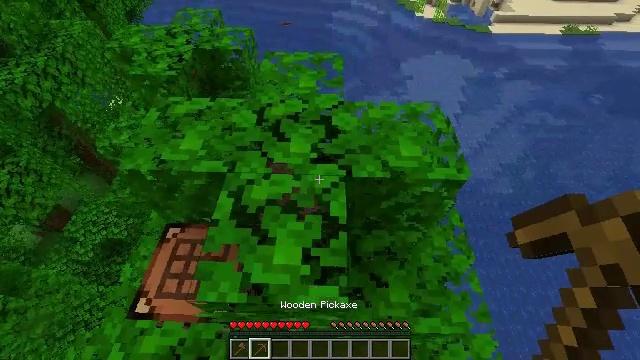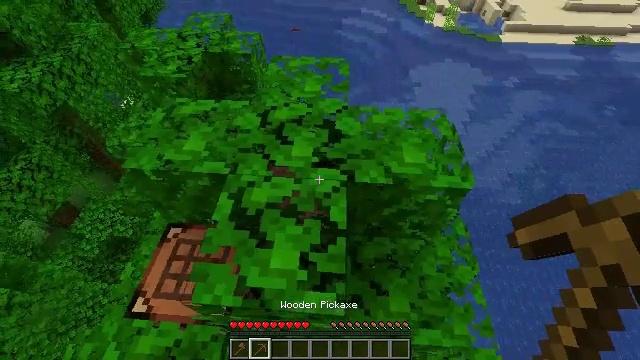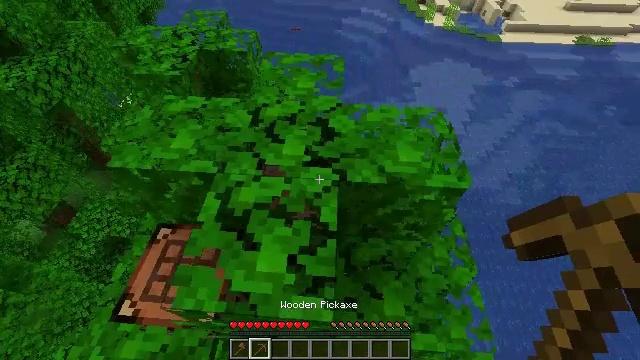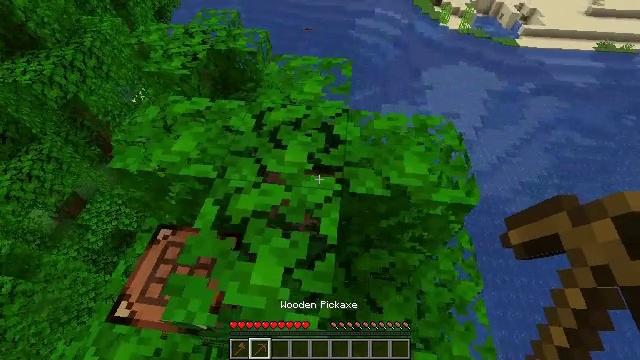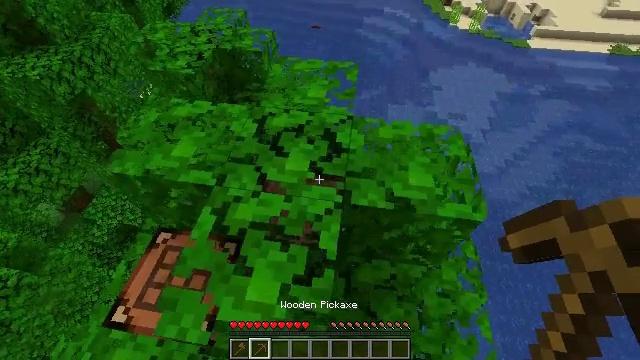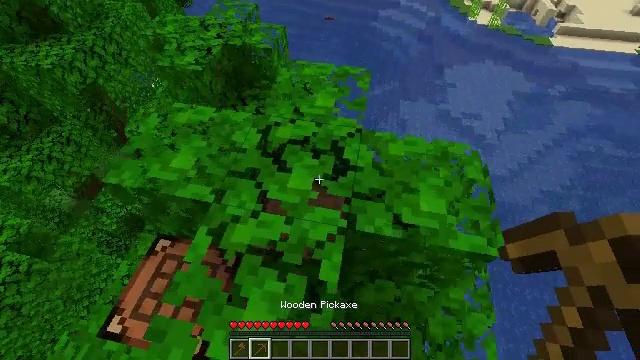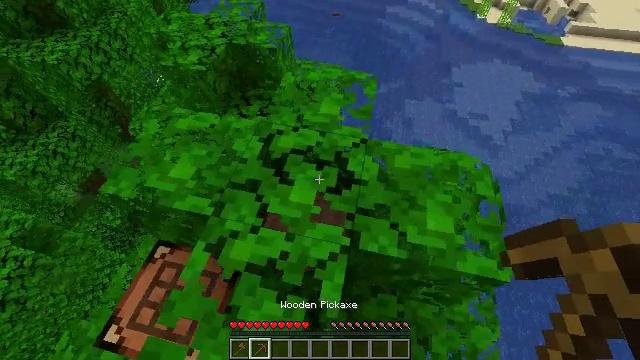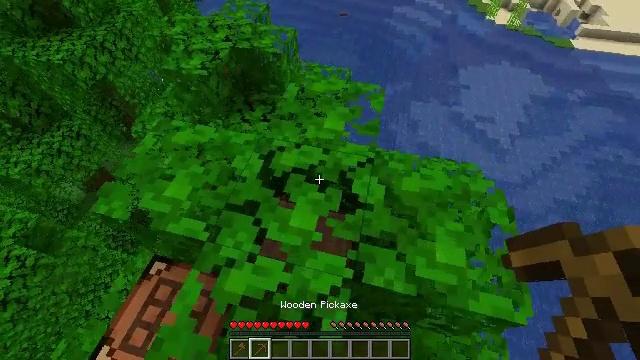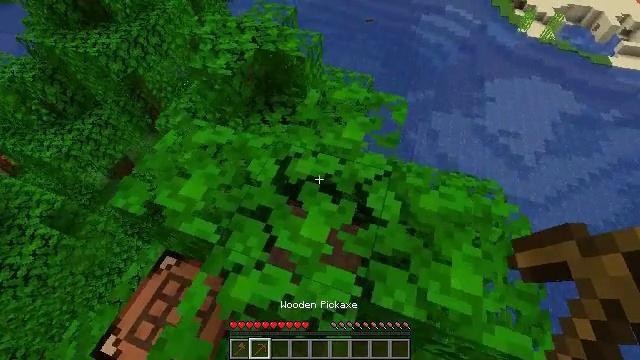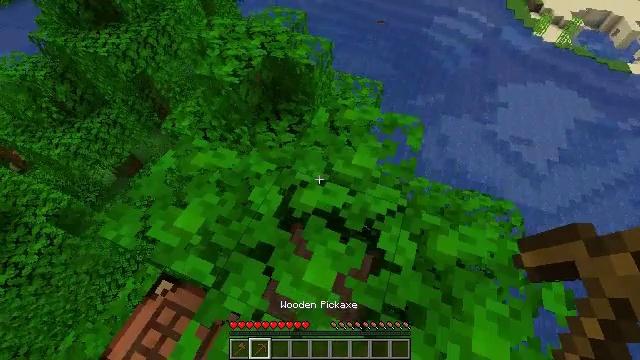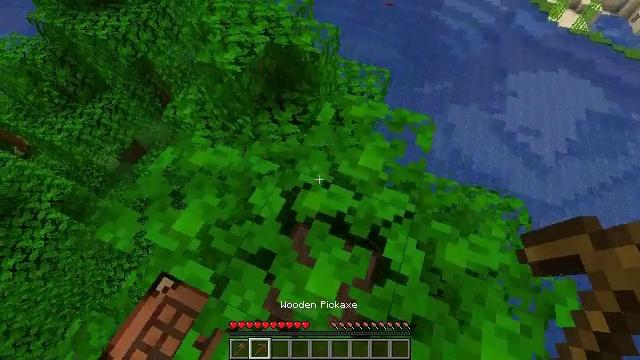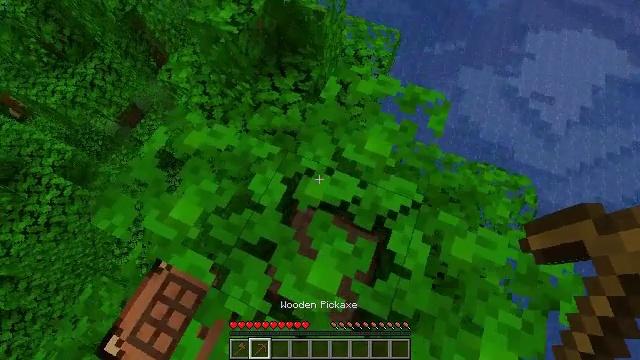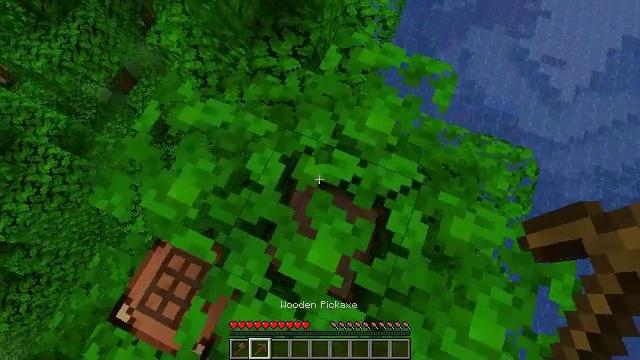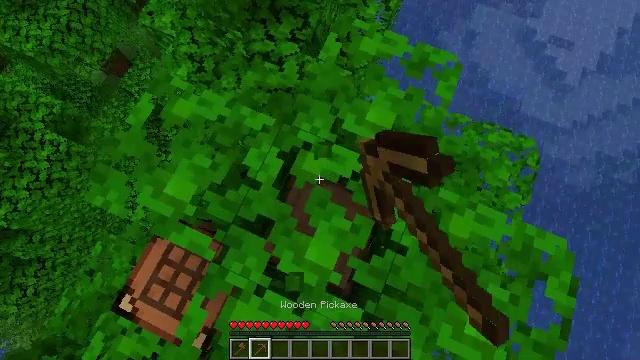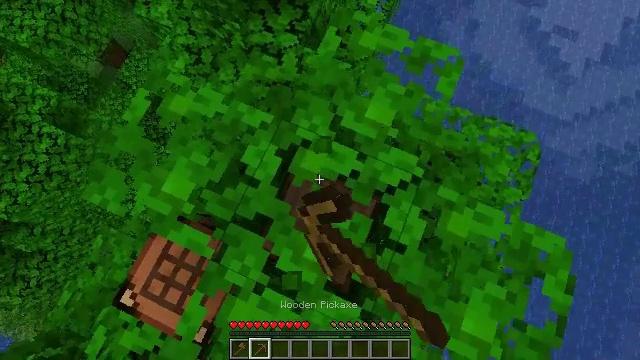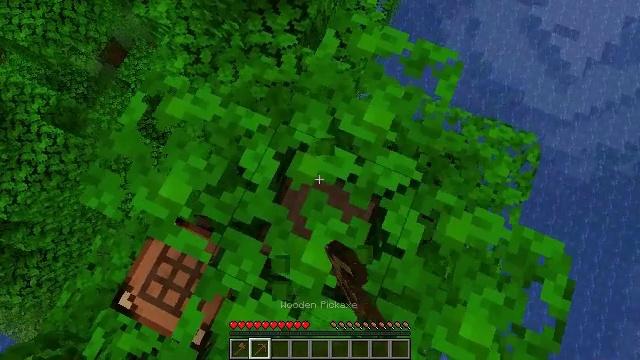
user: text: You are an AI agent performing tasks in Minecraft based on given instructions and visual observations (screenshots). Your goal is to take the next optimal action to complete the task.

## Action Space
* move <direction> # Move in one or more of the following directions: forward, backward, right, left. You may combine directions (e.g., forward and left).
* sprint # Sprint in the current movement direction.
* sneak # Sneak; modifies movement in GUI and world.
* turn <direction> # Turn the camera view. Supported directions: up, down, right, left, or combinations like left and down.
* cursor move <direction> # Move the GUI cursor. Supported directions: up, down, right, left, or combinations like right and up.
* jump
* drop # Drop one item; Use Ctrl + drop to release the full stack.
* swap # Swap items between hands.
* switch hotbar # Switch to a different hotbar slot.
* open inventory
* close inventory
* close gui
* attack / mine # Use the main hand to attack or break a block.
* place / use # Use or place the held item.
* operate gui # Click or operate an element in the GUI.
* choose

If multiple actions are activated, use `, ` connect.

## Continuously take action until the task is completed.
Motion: motion action
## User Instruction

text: Mine the jungle leaves to get saplings or sticks.
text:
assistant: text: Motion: move forward, turn left and up, switch to hotbar 2
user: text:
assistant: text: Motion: move forward, switch to hotbar 2
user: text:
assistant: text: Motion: move forward, turn left, switch to hotbar 2
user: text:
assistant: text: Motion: move forward, turn left, switch to hotbar 2
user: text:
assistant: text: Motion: move forward, turn left and down
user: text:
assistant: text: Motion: move forward, turn left
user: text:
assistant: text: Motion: turn left
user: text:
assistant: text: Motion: move forward, turn left
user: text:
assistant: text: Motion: move forward, turn left
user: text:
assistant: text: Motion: move forward, turn left and down
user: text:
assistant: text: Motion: move forward, turn left and down
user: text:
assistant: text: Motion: turn down, attack / mine
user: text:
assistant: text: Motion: turn down, attack / mine
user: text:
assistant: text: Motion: turn down, attack / mine
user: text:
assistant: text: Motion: attack / mine
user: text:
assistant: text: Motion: attack / mine
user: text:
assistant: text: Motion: attack / mine
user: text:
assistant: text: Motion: attack / mine
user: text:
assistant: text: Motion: attack / mine
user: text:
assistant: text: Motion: attack / mine
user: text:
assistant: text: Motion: attack / mine
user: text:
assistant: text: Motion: switch to hotbar 1
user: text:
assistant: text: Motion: turn up, switch to hotbar 1
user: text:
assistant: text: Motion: turn up, switch to hotbar 1
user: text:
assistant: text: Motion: switch to hotbar 1
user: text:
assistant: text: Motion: turn down
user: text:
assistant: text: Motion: turn down, attack / mine
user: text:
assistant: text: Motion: attack / mine
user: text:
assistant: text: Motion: attack / mine
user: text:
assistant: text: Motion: attack / mine